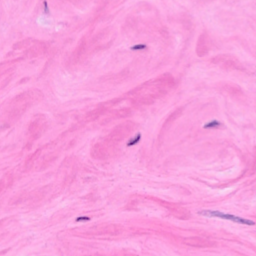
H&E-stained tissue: Breast